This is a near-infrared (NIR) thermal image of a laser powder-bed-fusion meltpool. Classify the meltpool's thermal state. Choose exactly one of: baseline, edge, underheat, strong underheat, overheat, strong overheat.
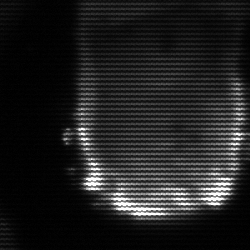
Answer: baseline